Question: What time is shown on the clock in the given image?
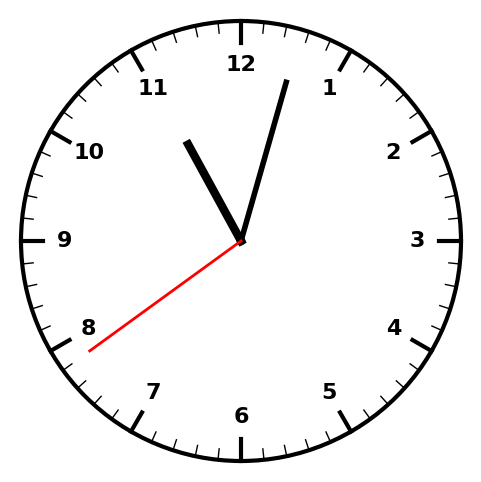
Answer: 11:02:39